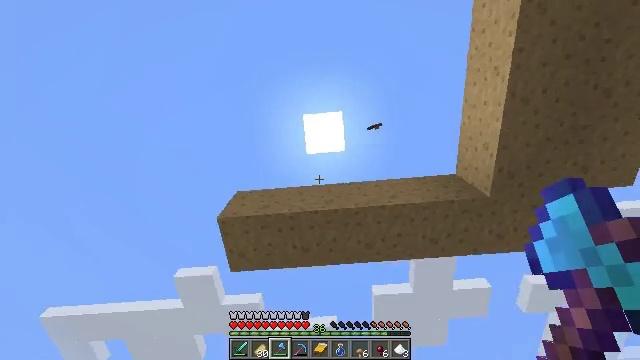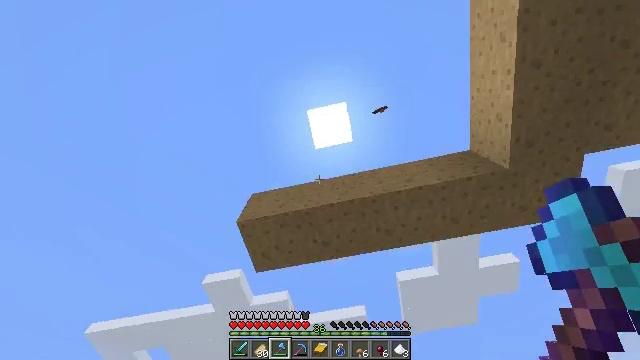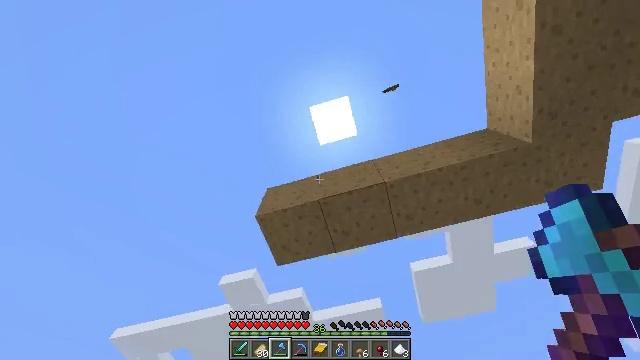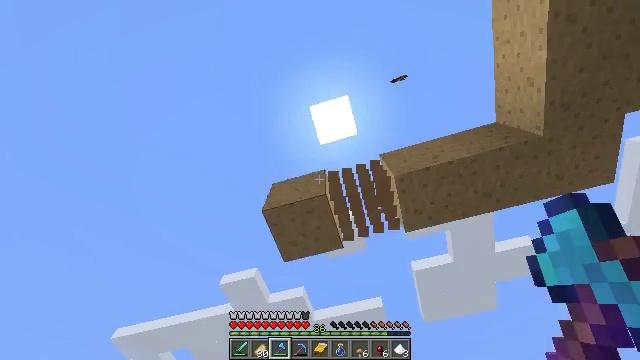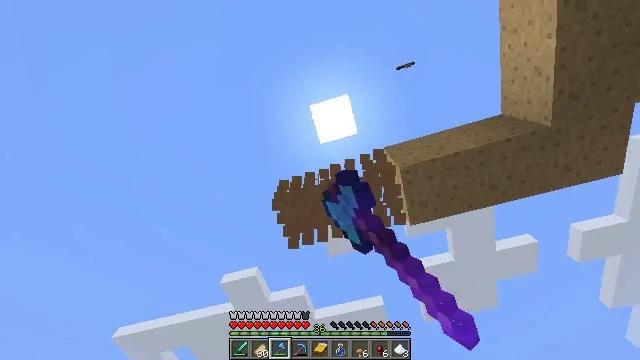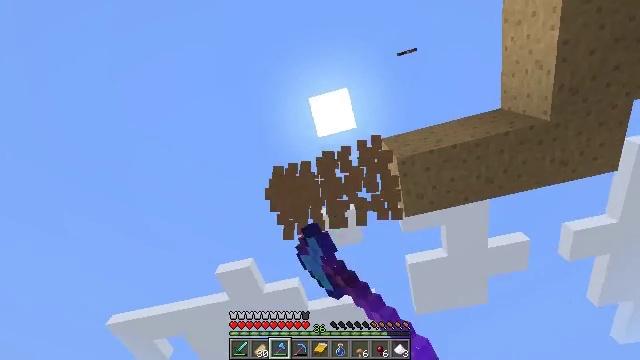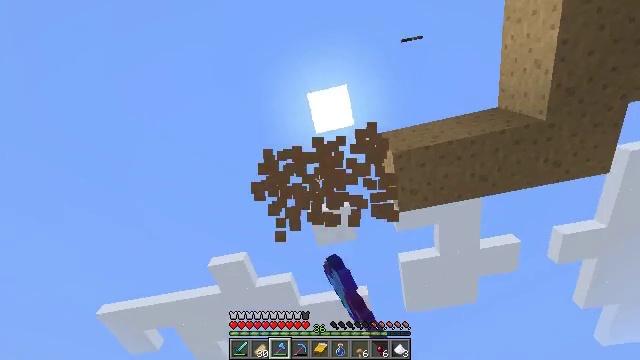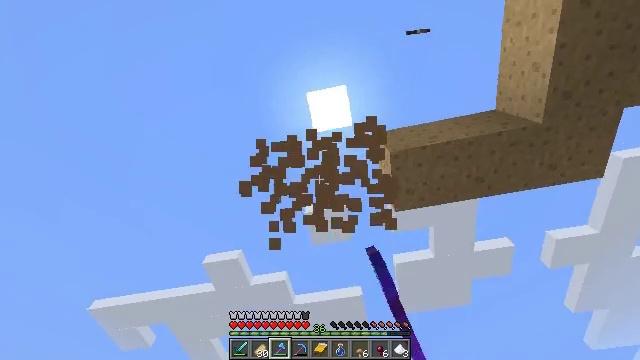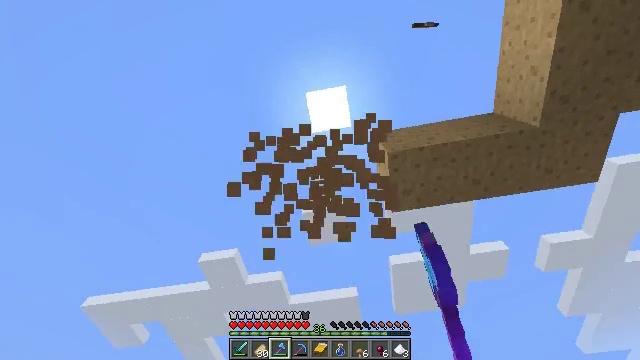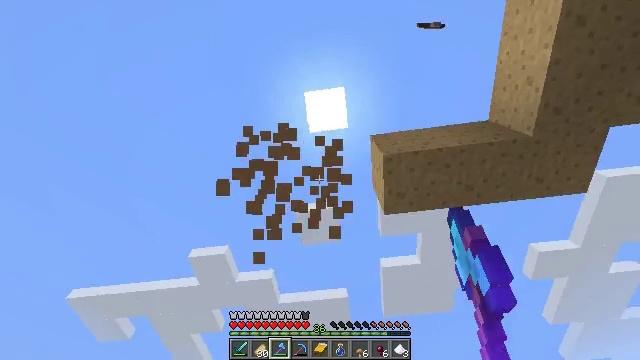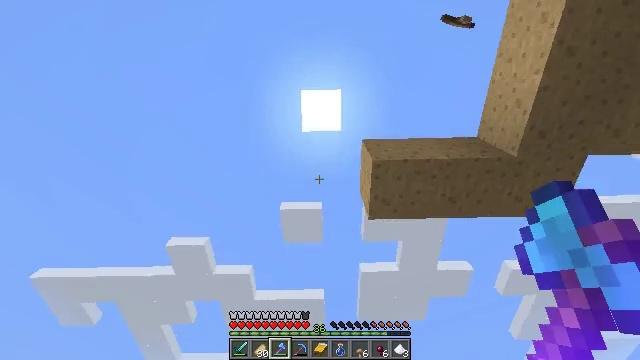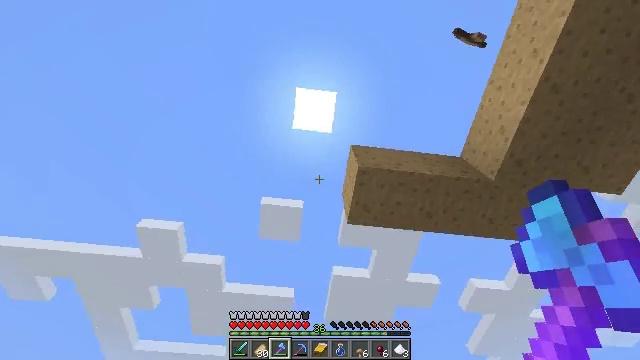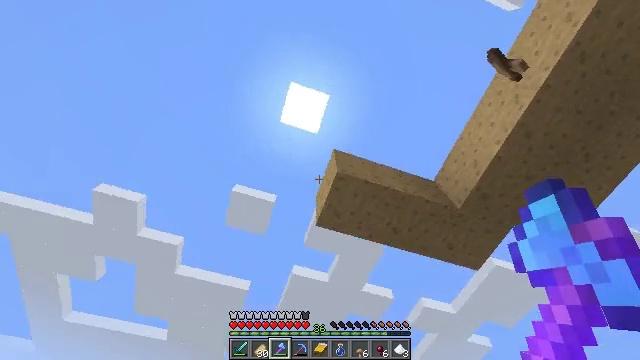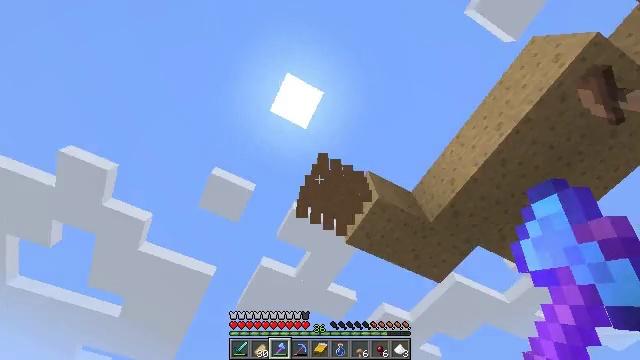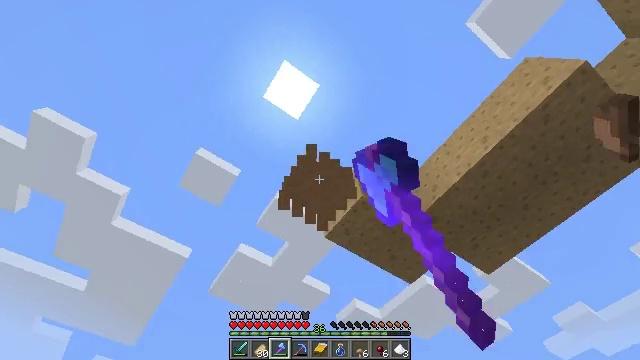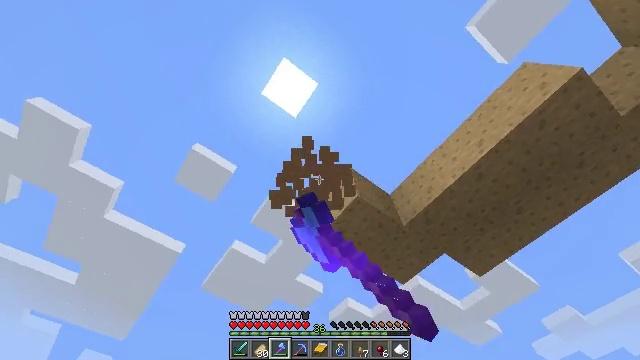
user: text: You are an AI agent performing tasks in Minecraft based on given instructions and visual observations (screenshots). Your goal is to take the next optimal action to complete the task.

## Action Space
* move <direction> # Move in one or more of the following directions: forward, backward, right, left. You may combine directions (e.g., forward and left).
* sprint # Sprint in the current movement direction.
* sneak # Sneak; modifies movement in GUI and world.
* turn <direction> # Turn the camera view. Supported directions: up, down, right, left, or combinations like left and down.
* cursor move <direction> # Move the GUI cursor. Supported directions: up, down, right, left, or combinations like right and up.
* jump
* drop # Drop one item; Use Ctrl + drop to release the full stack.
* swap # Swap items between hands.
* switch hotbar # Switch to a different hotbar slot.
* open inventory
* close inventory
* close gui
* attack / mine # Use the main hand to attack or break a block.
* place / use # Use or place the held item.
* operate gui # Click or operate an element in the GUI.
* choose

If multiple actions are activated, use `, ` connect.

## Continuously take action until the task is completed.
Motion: motion action
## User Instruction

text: Gather brown mushroom block as building material.
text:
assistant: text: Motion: move forward and move left, turn left and down, attack / mine
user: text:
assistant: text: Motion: move forward and move left, turn left, attack / mine
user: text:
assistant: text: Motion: move forward and move left, attack / mine
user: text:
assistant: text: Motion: move forward and move left, attack / mine
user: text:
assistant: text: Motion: turn right and down, attack / mine
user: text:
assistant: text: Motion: turn right, attack / mine
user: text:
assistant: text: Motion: turn right, attack / mine
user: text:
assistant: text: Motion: turn right, attack / mine
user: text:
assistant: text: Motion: turn right, attack / mine
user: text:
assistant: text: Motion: turn right, attack / mine
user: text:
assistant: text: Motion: turn right, attack / mine
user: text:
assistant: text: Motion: turn right, attack / mine
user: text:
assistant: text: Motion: turn right, attack / mine
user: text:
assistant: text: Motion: turn right and down, attack / mine
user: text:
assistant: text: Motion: turn right, attack / mine
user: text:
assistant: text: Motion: turn right, attack / mine
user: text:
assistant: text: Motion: attack / mine
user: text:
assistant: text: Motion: attack / mine
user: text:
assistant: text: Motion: turn down, attack / mine
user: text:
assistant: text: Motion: move forward and move left, turn right and down, attack / mine
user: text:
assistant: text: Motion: move forward and move left, turn right and down, attack / mine
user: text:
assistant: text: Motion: move forward and move left, turn right and down, attack / mine
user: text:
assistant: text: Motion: move forward and move left, turn right, attack / mine
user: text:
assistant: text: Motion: move forward and move left, turn right, attack / mine
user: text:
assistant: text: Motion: move forward and move left, turn right, attack / mine
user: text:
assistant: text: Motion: move forward, turn right, attack / mine
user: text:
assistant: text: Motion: move forward, turn right, attack / mine
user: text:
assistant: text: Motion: move forward, turn right, attack / mine
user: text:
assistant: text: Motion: attack / mine